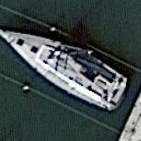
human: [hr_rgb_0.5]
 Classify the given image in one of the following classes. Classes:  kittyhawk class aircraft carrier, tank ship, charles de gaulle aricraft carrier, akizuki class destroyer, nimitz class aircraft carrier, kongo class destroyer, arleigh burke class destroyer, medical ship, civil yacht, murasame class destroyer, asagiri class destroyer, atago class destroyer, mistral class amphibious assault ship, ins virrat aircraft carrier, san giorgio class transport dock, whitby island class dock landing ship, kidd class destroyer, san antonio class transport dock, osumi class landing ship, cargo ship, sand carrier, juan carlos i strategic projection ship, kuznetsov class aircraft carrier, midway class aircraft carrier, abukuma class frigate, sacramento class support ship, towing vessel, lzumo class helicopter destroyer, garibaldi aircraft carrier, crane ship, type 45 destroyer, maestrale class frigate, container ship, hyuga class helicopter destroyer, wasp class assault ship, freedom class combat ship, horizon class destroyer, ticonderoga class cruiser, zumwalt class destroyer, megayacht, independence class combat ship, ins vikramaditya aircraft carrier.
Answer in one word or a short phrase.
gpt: Civil yacht